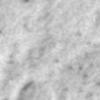
Label: no_change